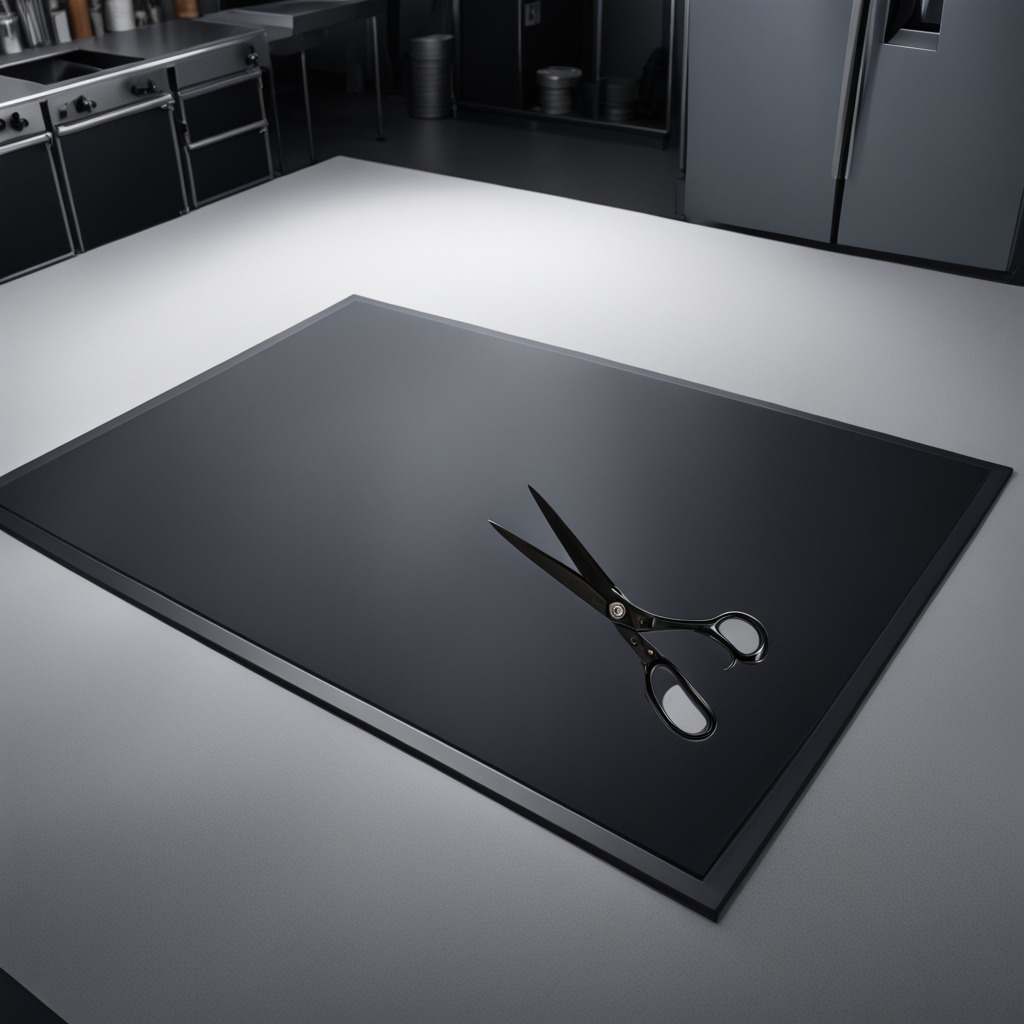
A scissor is lying on a clean granite tabletop covered with a black rubber mat inside a workshop under bright overhead lighting crisp shadows high clarity worn but beneath the mat.